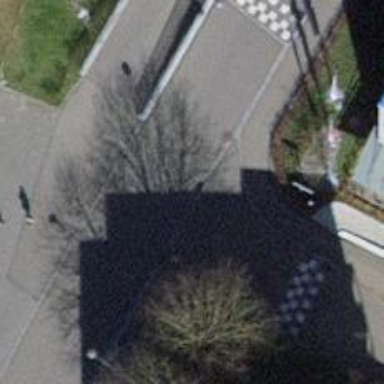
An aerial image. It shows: Unmarked crossing with traffic calming table on the road.